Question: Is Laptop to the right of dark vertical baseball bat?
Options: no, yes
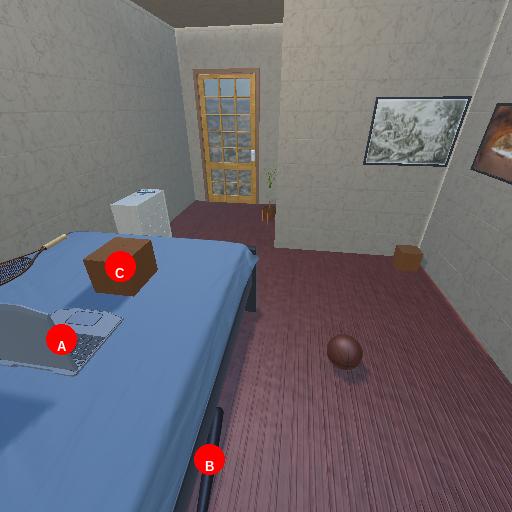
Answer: no